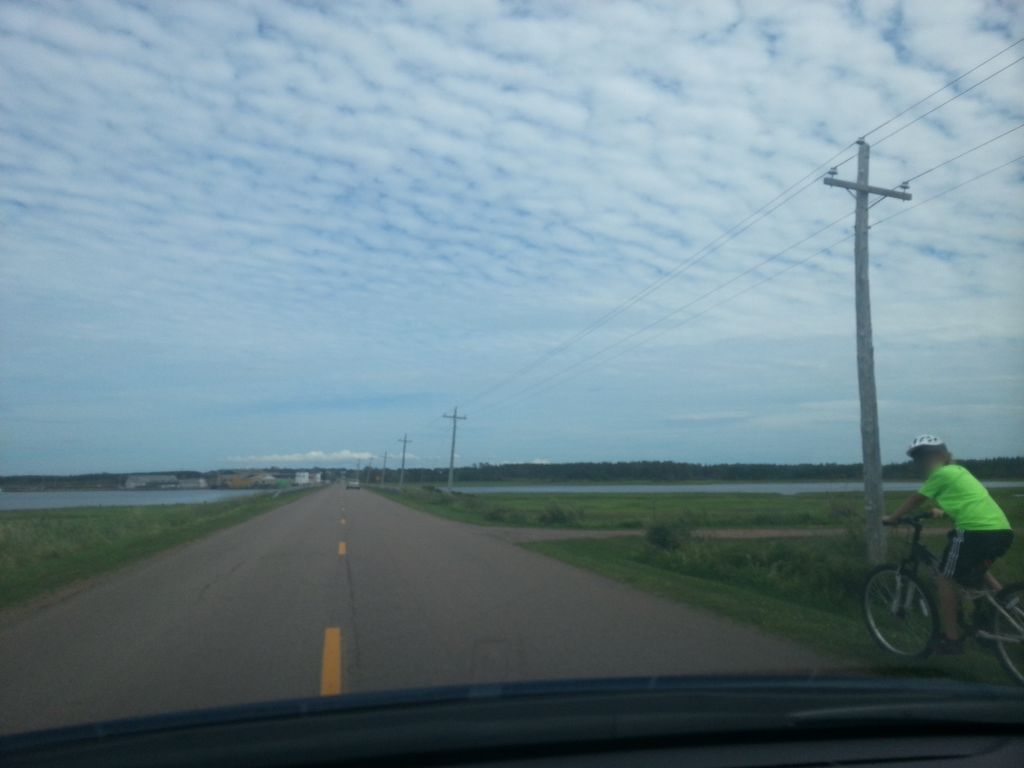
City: charlottetown